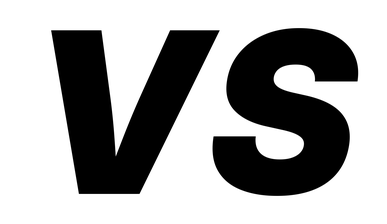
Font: Inter-Italic_Black_Italic